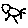
Label: bird